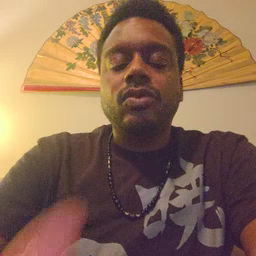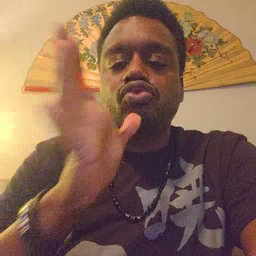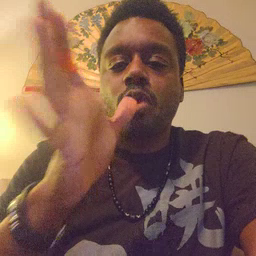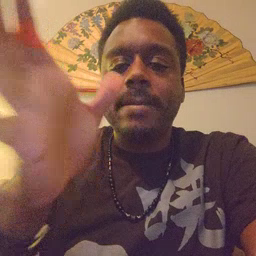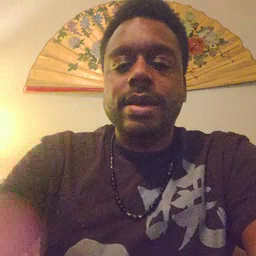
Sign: grandma